Brain MRI study timepoint: followup_recurrence
T1CE (contrast-enhanced T1) slice:
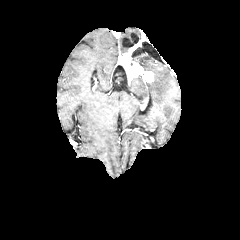
T2-FLAIR slice:
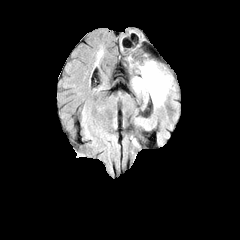